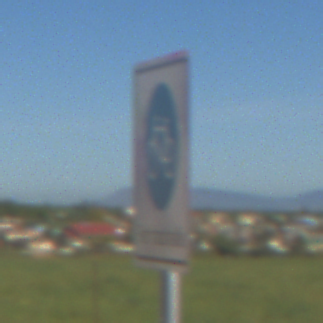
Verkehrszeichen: BeginnFahrradstrasse
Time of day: MorningAfternoon
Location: Outdoor (RoadRail)
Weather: Clear
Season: NotSpecified
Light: Natural